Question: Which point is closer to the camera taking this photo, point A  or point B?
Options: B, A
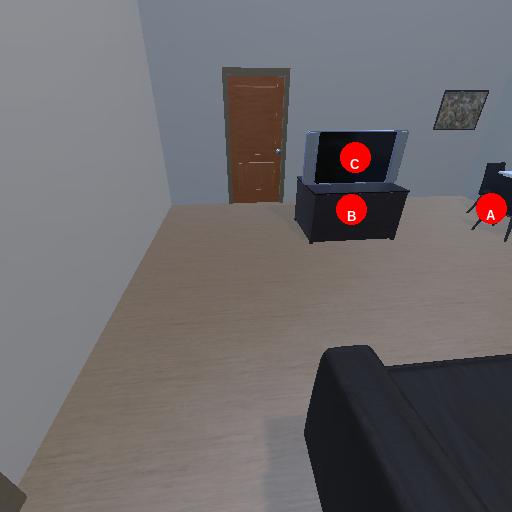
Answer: B